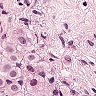
Metastatic tissue present: yes